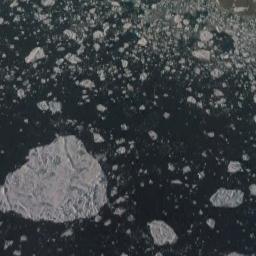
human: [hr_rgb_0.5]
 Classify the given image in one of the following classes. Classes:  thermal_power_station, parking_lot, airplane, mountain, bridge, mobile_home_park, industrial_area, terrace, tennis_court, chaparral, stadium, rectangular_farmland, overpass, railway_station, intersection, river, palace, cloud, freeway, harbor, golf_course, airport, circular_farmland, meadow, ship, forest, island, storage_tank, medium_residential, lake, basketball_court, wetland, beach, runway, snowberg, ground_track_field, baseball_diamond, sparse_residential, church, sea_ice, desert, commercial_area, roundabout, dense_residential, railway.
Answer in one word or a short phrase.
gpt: sea_ice